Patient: sex M, age 57
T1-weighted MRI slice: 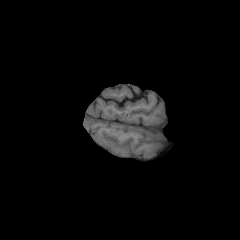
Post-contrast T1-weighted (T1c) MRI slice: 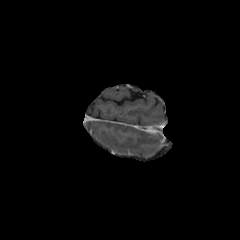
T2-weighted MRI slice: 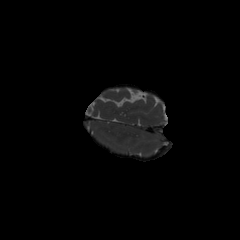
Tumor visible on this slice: no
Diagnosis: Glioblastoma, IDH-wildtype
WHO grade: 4